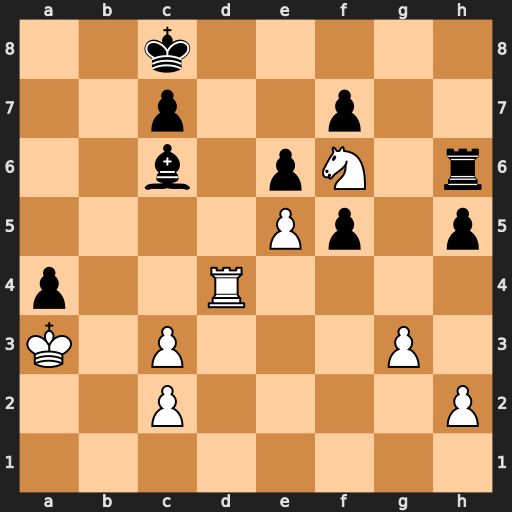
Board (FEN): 2k5/2p2p2/2b1pN1r/4Pp1p/p2R4/K1P3P1/2P4P/8
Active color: w
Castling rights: -
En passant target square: -
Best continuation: Ng8 Rg6 Ne7+